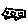
Label: car